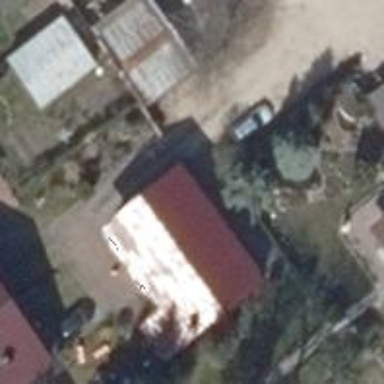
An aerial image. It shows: Gabled roof commercial building housing car repair shop.